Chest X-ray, PA view. Patient: 48 years old, sex F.
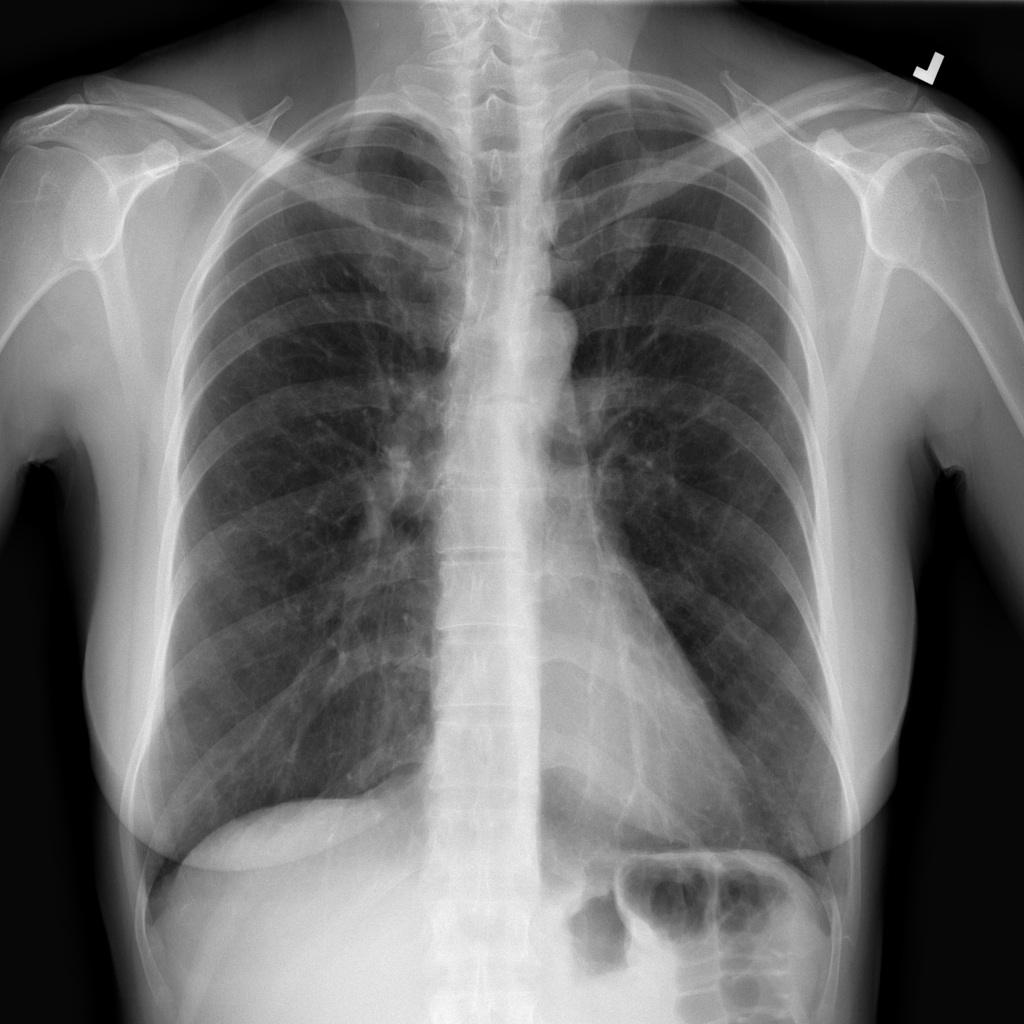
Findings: Pneumothorax